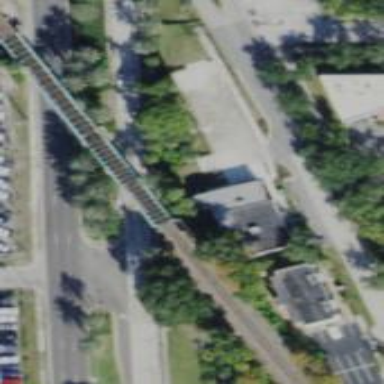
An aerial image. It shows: Bridge over railway line.